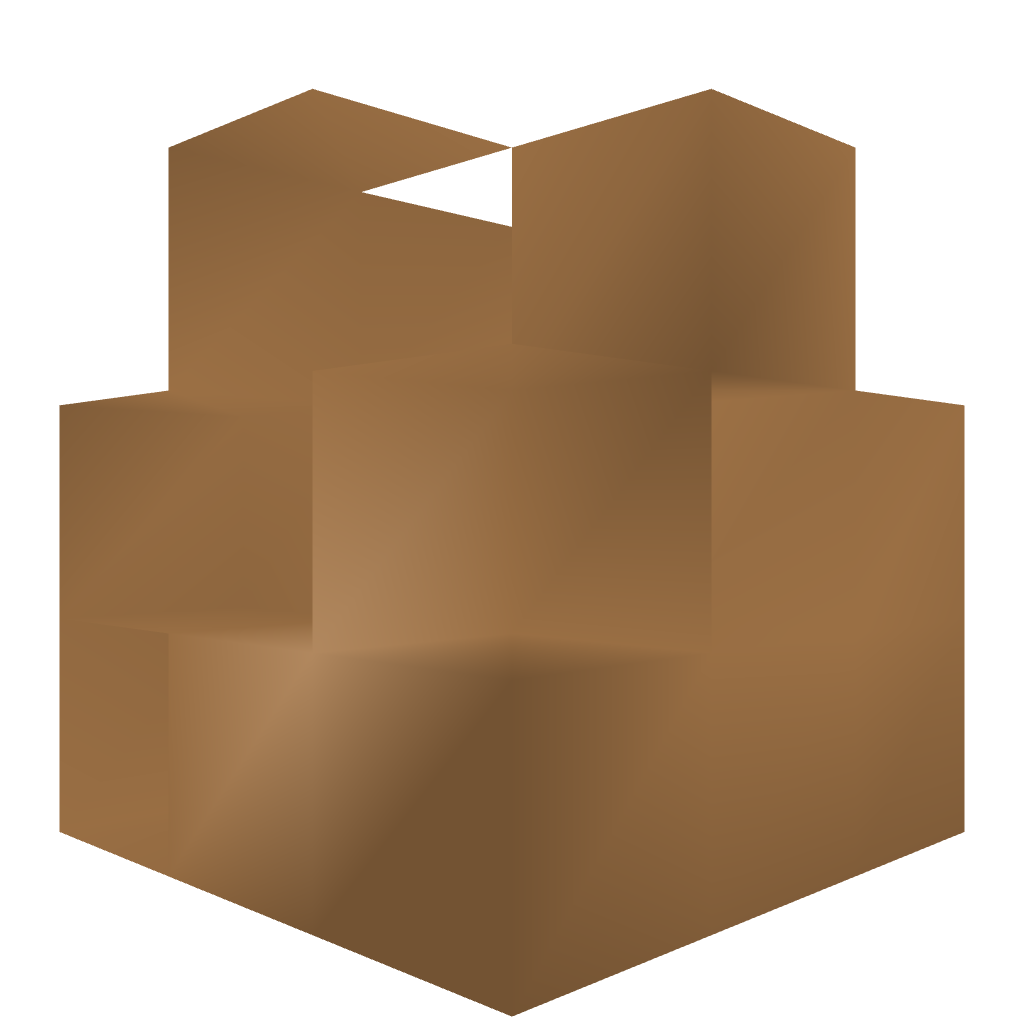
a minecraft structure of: Nether Reactor Light Piece